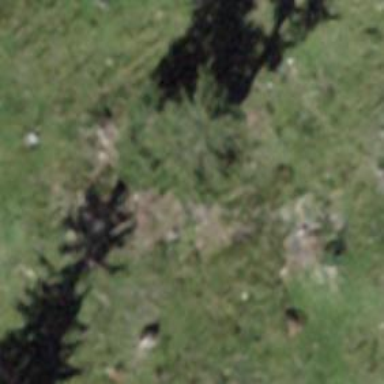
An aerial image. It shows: Evergreen needle-leaved tree.